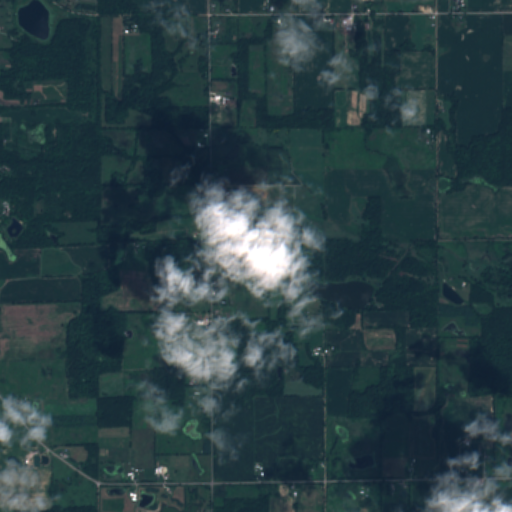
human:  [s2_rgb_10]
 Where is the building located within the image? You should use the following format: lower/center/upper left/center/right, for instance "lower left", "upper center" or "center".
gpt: The building is located in the upper left of the image.
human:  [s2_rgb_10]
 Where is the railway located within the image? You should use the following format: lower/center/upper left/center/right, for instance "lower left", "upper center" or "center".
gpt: The railway is located in the upper of the image.
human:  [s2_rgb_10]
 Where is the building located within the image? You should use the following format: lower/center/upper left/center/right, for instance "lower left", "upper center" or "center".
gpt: The building is located in the left of the image.
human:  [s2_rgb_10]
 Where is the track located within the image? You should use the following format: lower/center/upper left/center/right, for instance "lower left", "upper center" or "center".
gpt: There is no track in the image.